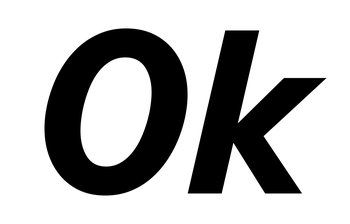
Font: InstrumentSans-Italic_Bold_Italic